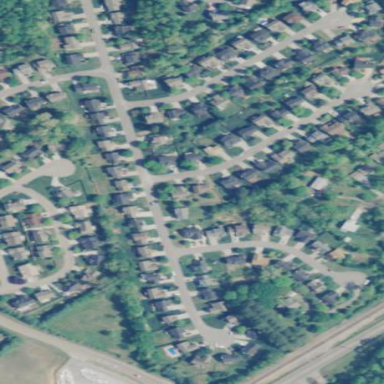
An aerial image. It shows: This residential area consists of single-family homes.